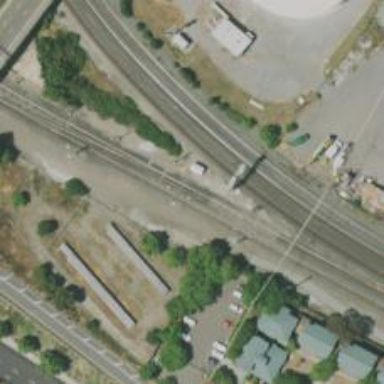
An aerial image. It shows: Railway track.